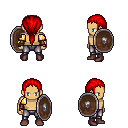
a pixel art fantasy rpg character, male body template, human, tanned skin, gold arm armor, metal pants, red ponytail hairstyle, cloth bracers, maroon shoes, shield, four views (front, back, left, right), 2x2 character sprite sheet, small pixel art, hard edges, no anti-aliasing